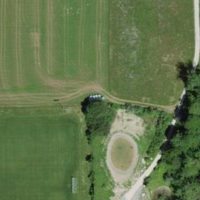
EUNIS habitat code: 52
Species observed at this site:
Cornus sanguinea
Galeopsis tetrahit